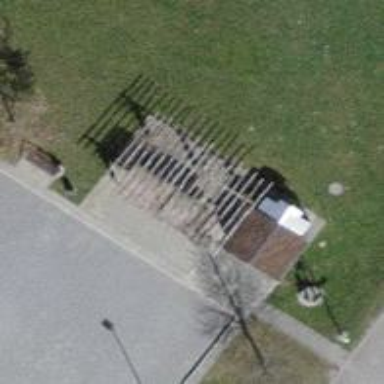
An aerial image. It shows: Sun shelter providing shade as amenity.